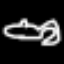
Label: frog